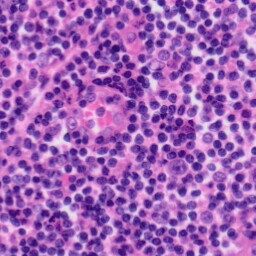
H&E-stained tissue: Tonsil